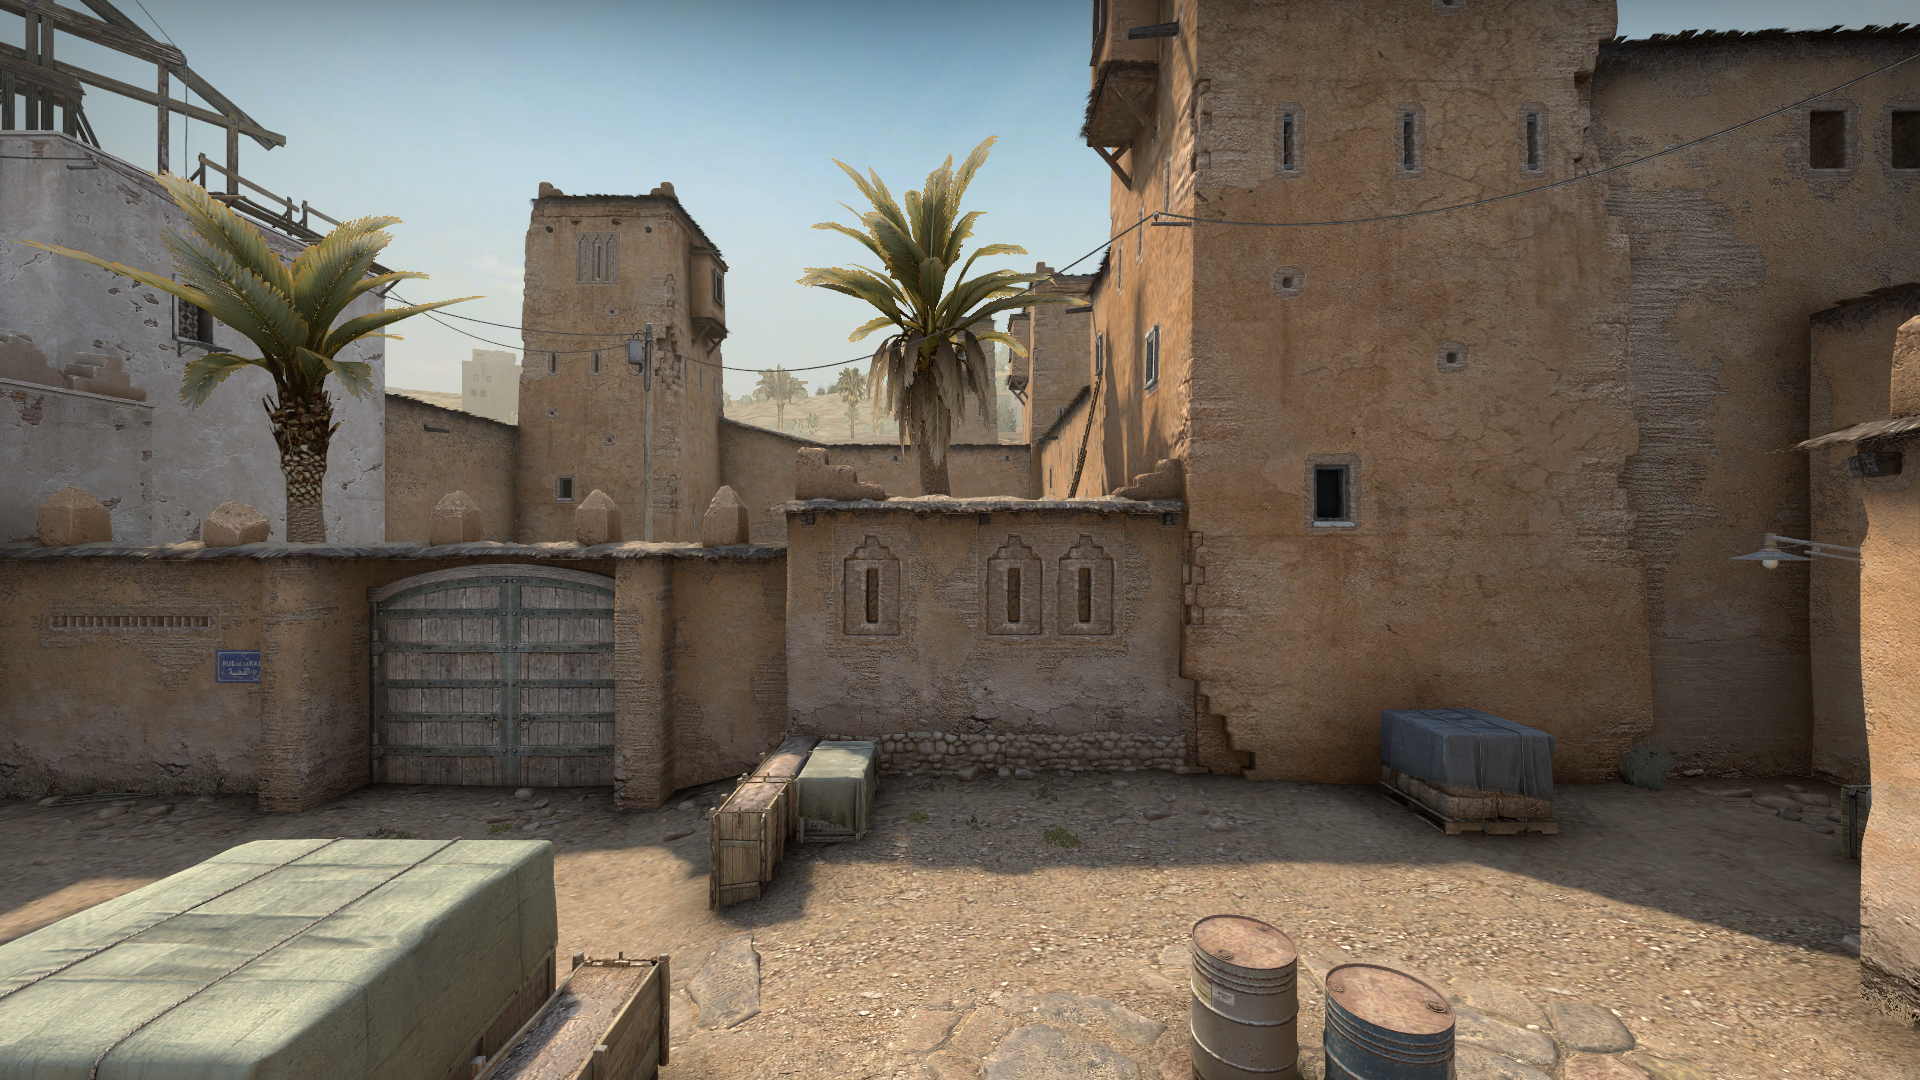
Map: de_dust2